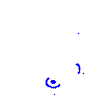
Particle: pion